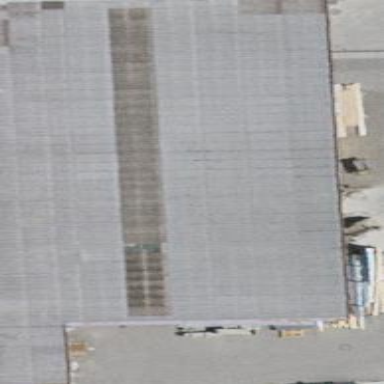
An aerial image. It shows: Industrial building.